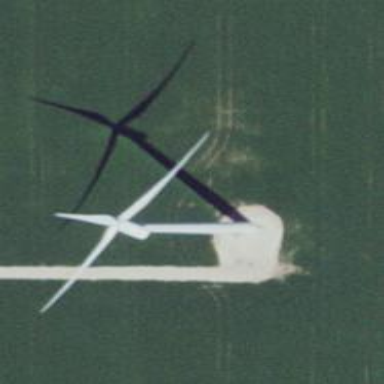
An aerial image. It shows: Wind generator using wind turbines of horizontal axis.